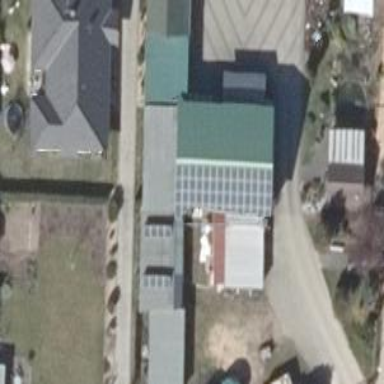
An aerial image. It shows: Solar photovoltaic panel generator producing electricity in small installation.